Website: home-depot
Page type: orders-overview
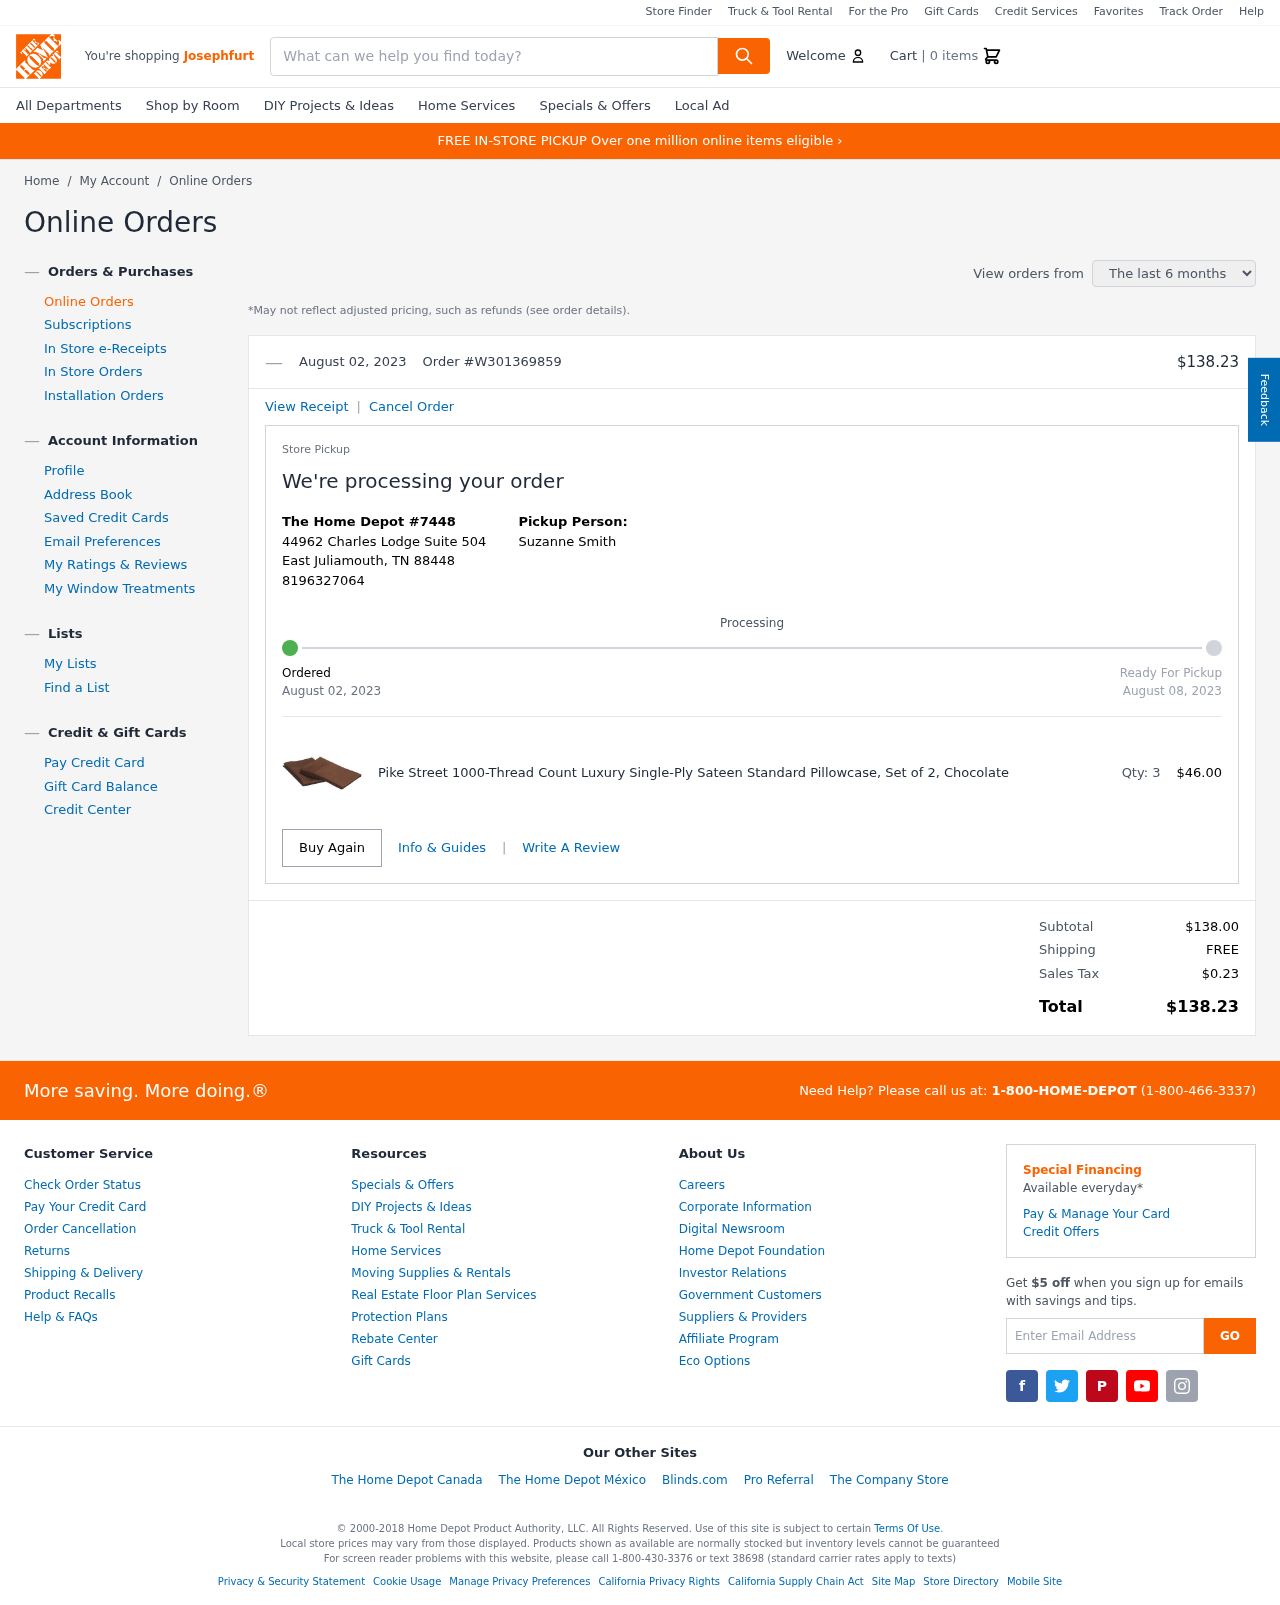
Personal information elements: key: PII_CITY
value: Josephfurt
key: PII_FULLNAME
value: Suzanne Smith
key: PII_LOCATION1_CITY_STATE_ZIP
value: East Juliamouth, TN 88448
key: PII_LOCATION1_STREET
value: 44962 Charles Lodge Suite 504
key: PII_PHONE
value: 8196327064
Product elements: key: PRODUCT1_NAME
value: Pike Street 1000-Thread Count Luxury Single-Ply Sateen Standard Pillowcase, Set of 2, Chocolate
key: PRODUCT1_PRICE
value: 46
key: PRODUCT1_QUANTITY
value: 3
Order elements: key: ORDER_NUM_ITEMS
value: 0
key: ORDER_DATE
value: August 02, 2023
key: ORDER_ID
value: W301369859
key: ORDER_TOTAL
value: $138.23
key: ORDER_DELIVERY_DATE
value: August 08, 2023
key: ORDER_SUBTOTAL
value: $138.00
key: ORDER_SHIPPING_COST
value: FREE
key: ORDER_TAX
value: $0.23
Search elements: key: HEADER_SEARCH
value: What can we help you find today?